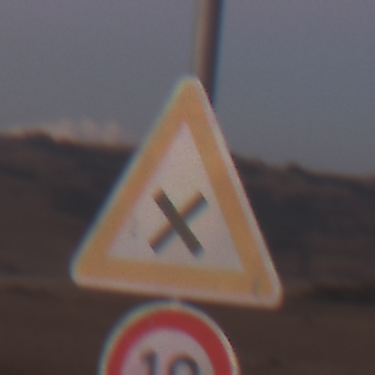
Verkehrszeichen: KreuzungOderEinmuendung
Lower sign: Geschwindigkeit10
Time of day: SunriseSunset
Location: Outdoor (Nature)
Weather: PartlyCloudy
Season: NotSpecified
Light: Natural